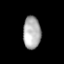
Tissue: lung
Cell type: Endothelial cells
Senescence score: 0.6222
Nuclear area (px): 558
Mean DAPI intensity: 174.498